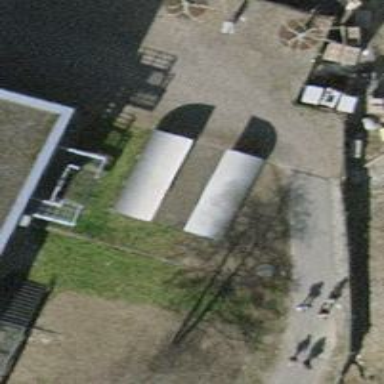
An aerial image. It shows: Bicycle parking area with wall loops for securing bikes.